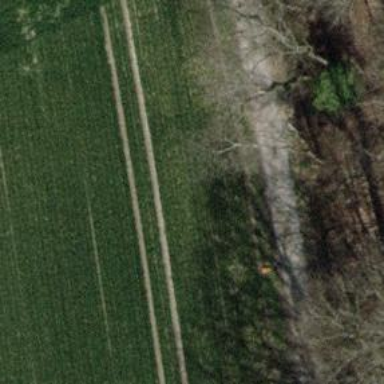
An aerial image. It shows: Pipeline marker.